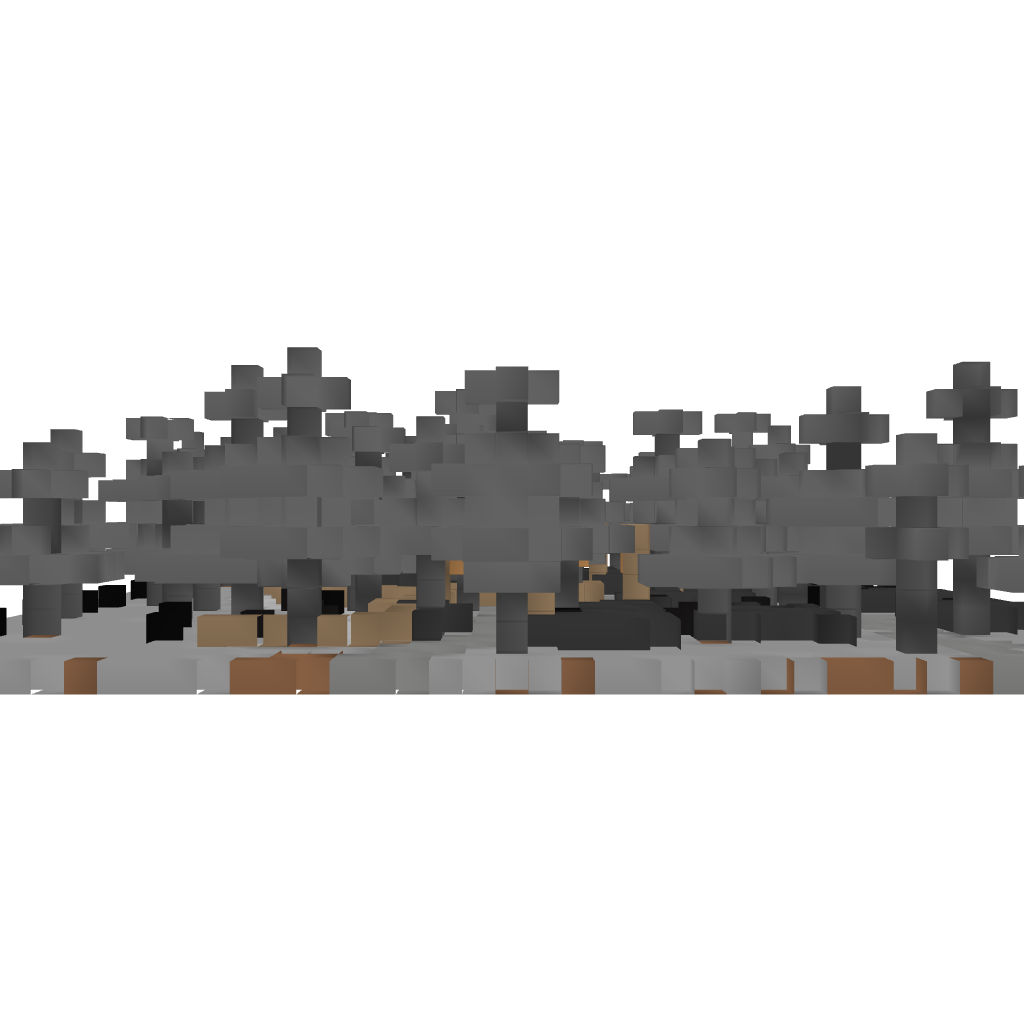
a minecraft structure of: Pathway Garden